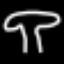
Label: mushroom